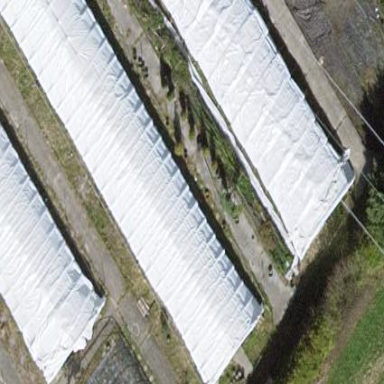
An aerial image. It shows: Greenhouse used for horticulture.